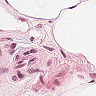
Metastatic tissue present: no